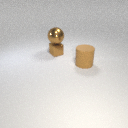
large brown metal sphere above small brown metal cube